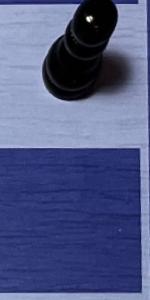
Label: Empty